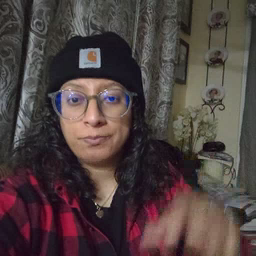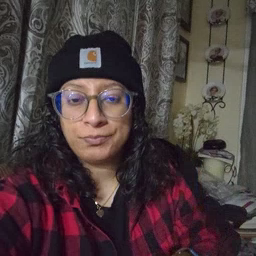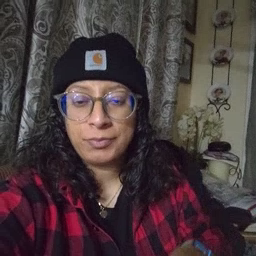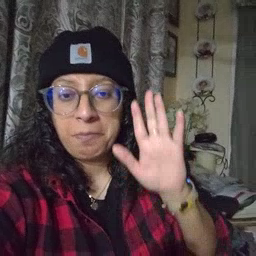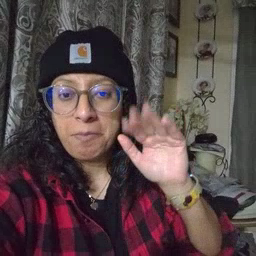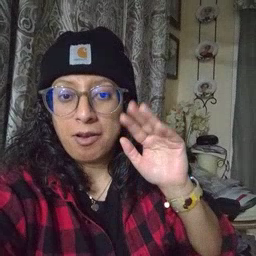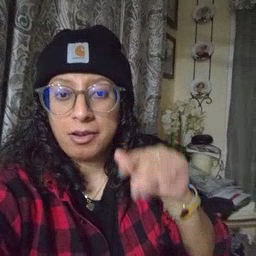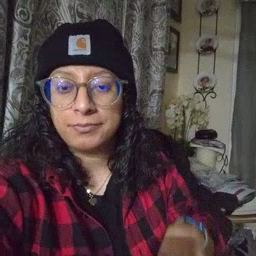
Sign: bye